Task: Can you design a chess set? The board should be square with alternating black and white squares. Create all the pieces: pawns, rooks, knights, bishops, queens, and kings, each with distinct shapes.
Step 527:
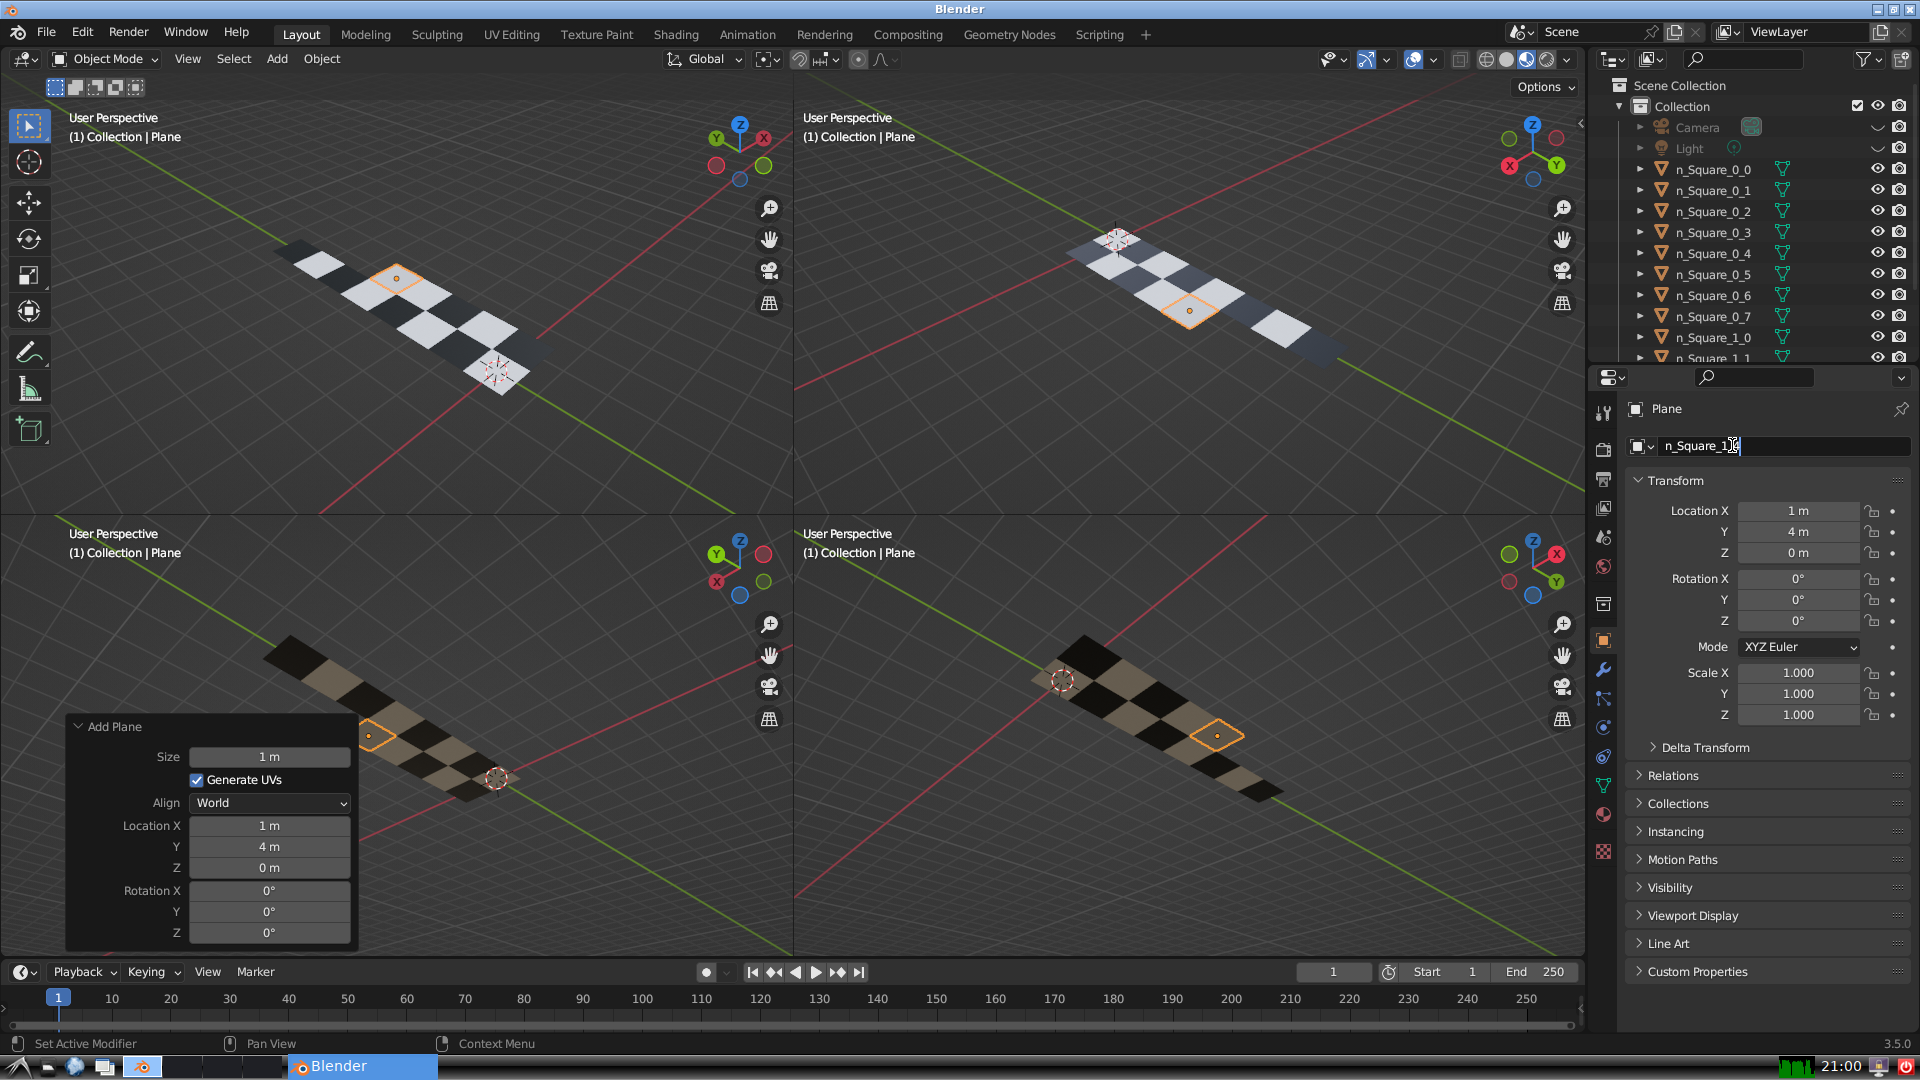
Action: {"key_press": ['Return']}